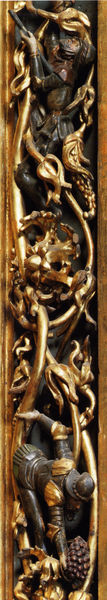
Titel: Hochaltar, alttestamentliche Figuren in der rechten Hohlkehle des Mittelschreines
Künstler: Michael Pacher
Standort: St. Wolfgang (Salzkammergut)
Institution: Wallfahrts- und Pfarrkirche
Schlagwörter: blau, blätter, hand, kampf, mann, menschen, sitzen, blumen, braun, holz, männer, profil, schmuck, schwarz, säule, blüten, haus, ornament, bart, mensch, rahmen, ast, kirche, figur, gold, blatt, pflanzen, gotik, affe, früchte, ranken, skulptur, trauben, relief, japan, liegen, fassade, rand, figuren, soldaten, detail, schmal, floral, verzierung, bronze, plastik, foto, zweig, halt, militär, scharz, soldat, helm, kunst, ritter, rüstung, altar, hochaltar, ranke, schnitzerei, fries, harnisch, handwerk, weintrauben, jäger, gewehr, mittelalter, krieger, blattwerk, lauer, reif, dürer, gefasst, traube, rebe, ornamentik, kunsthandwerk, geschnitzt, schnitzen, details, schnitzkunst, rankenwerk, riemenschneider, holzschnitzerei, figurenband, zweigornament, trieb, verschnörkelt, kunstschnitzer